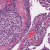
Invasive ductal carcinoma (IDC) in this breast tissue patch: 0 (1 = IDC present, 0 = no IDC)